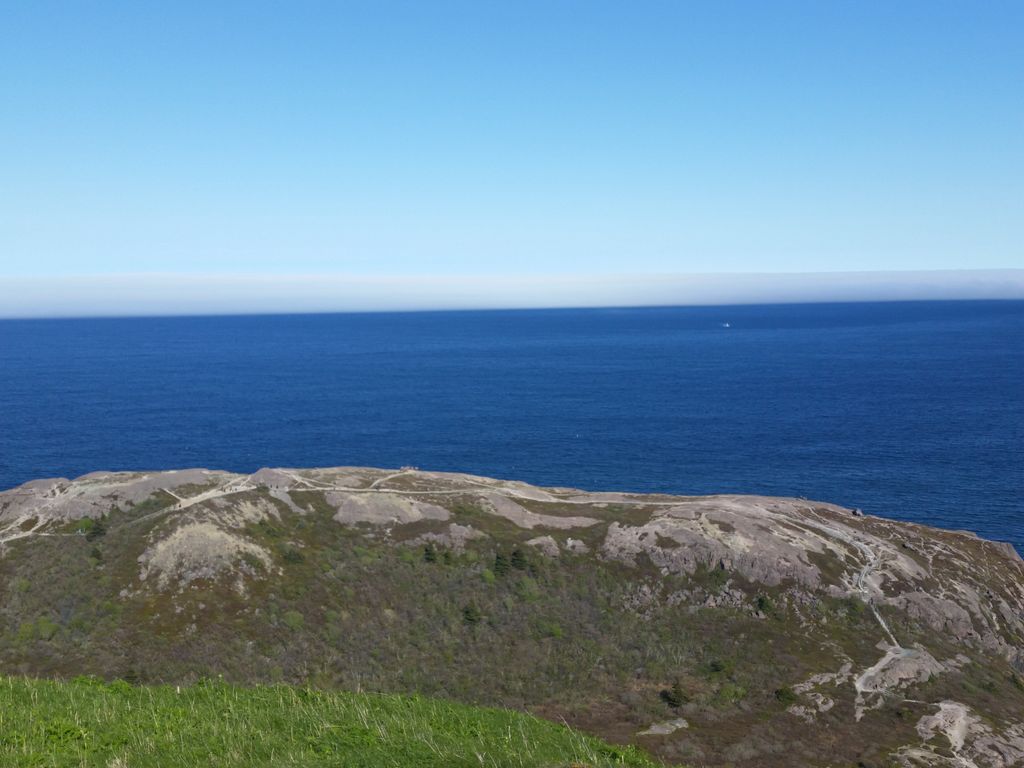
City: st_johns